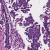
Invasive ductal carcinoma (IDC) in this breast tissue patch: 1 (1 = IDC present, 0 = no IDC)